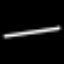
Label: line